Question: i know their many question about this and i have tried some of them but none is working for me.
I have layout file, the layout structure is like this

l2 is on top of l1, i want to change the transparency l2 around 40 to 5o percent dynamically. So that the layout l1 which is behind l2 little visible. Please Help
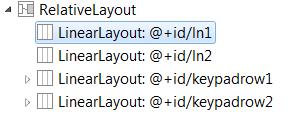
Answer: You can use AlphaAnimation with duration = 0 to set a certain transparency on a view:
'''
AlphaAnimation animation = new AlphaAnimation(1, 0.5);
animation.setDuration(0);
animation.setFillAfter(true);
ln2.startAnimation(animation);
'''
Hope this helps :)